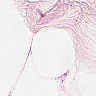
Metastatic tissue present: no